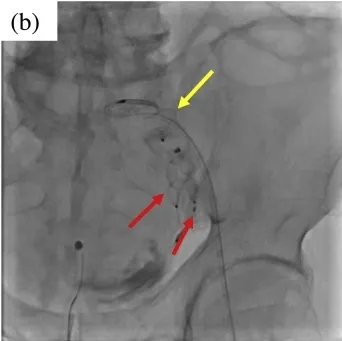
Findings of endovascular repair. . (a) Selective angiography of the left internal iliac artery. Distal to the aneurysm, the outflow vessel is slightly bifurcated (red arrow).
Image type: radiology (x_ray)